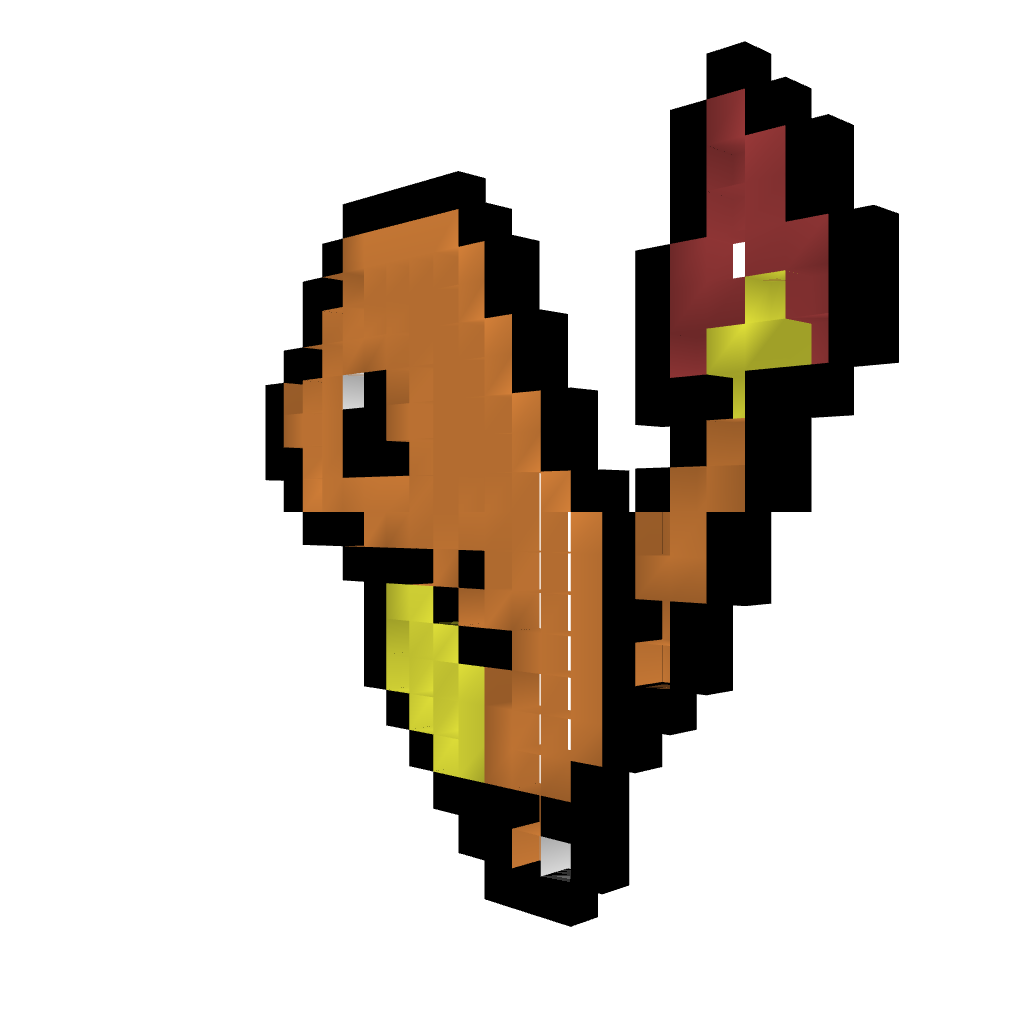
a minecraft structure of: Pokemon! bad low quality